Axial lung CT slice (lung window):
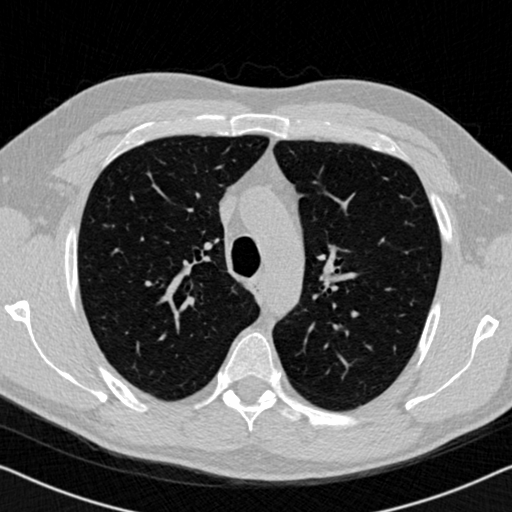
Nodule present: no